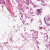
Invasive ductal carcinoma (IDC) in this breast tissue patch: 0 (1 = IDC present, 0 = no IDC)